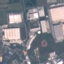
Land use / land cover: Industrial